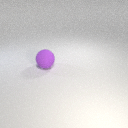
large purple rubber sphere